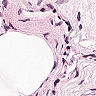
Metastatic tissue present: no